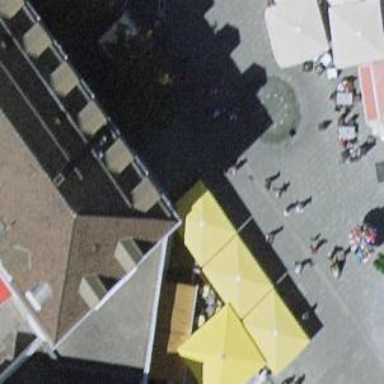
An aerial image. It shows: Restaurant.